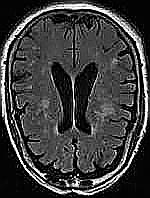
Label: notumor